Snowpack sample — Snodgrass Mountain, Crested Butte, Colorado (2/4/25, 12:06 PM MST)
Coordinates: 38.923, -106.968
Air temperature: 35 °F
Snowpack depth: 80 cm
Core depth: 80 cm
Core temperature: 32 °F
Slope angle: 14°, slope face: 78°
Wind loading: low
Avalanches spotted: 0
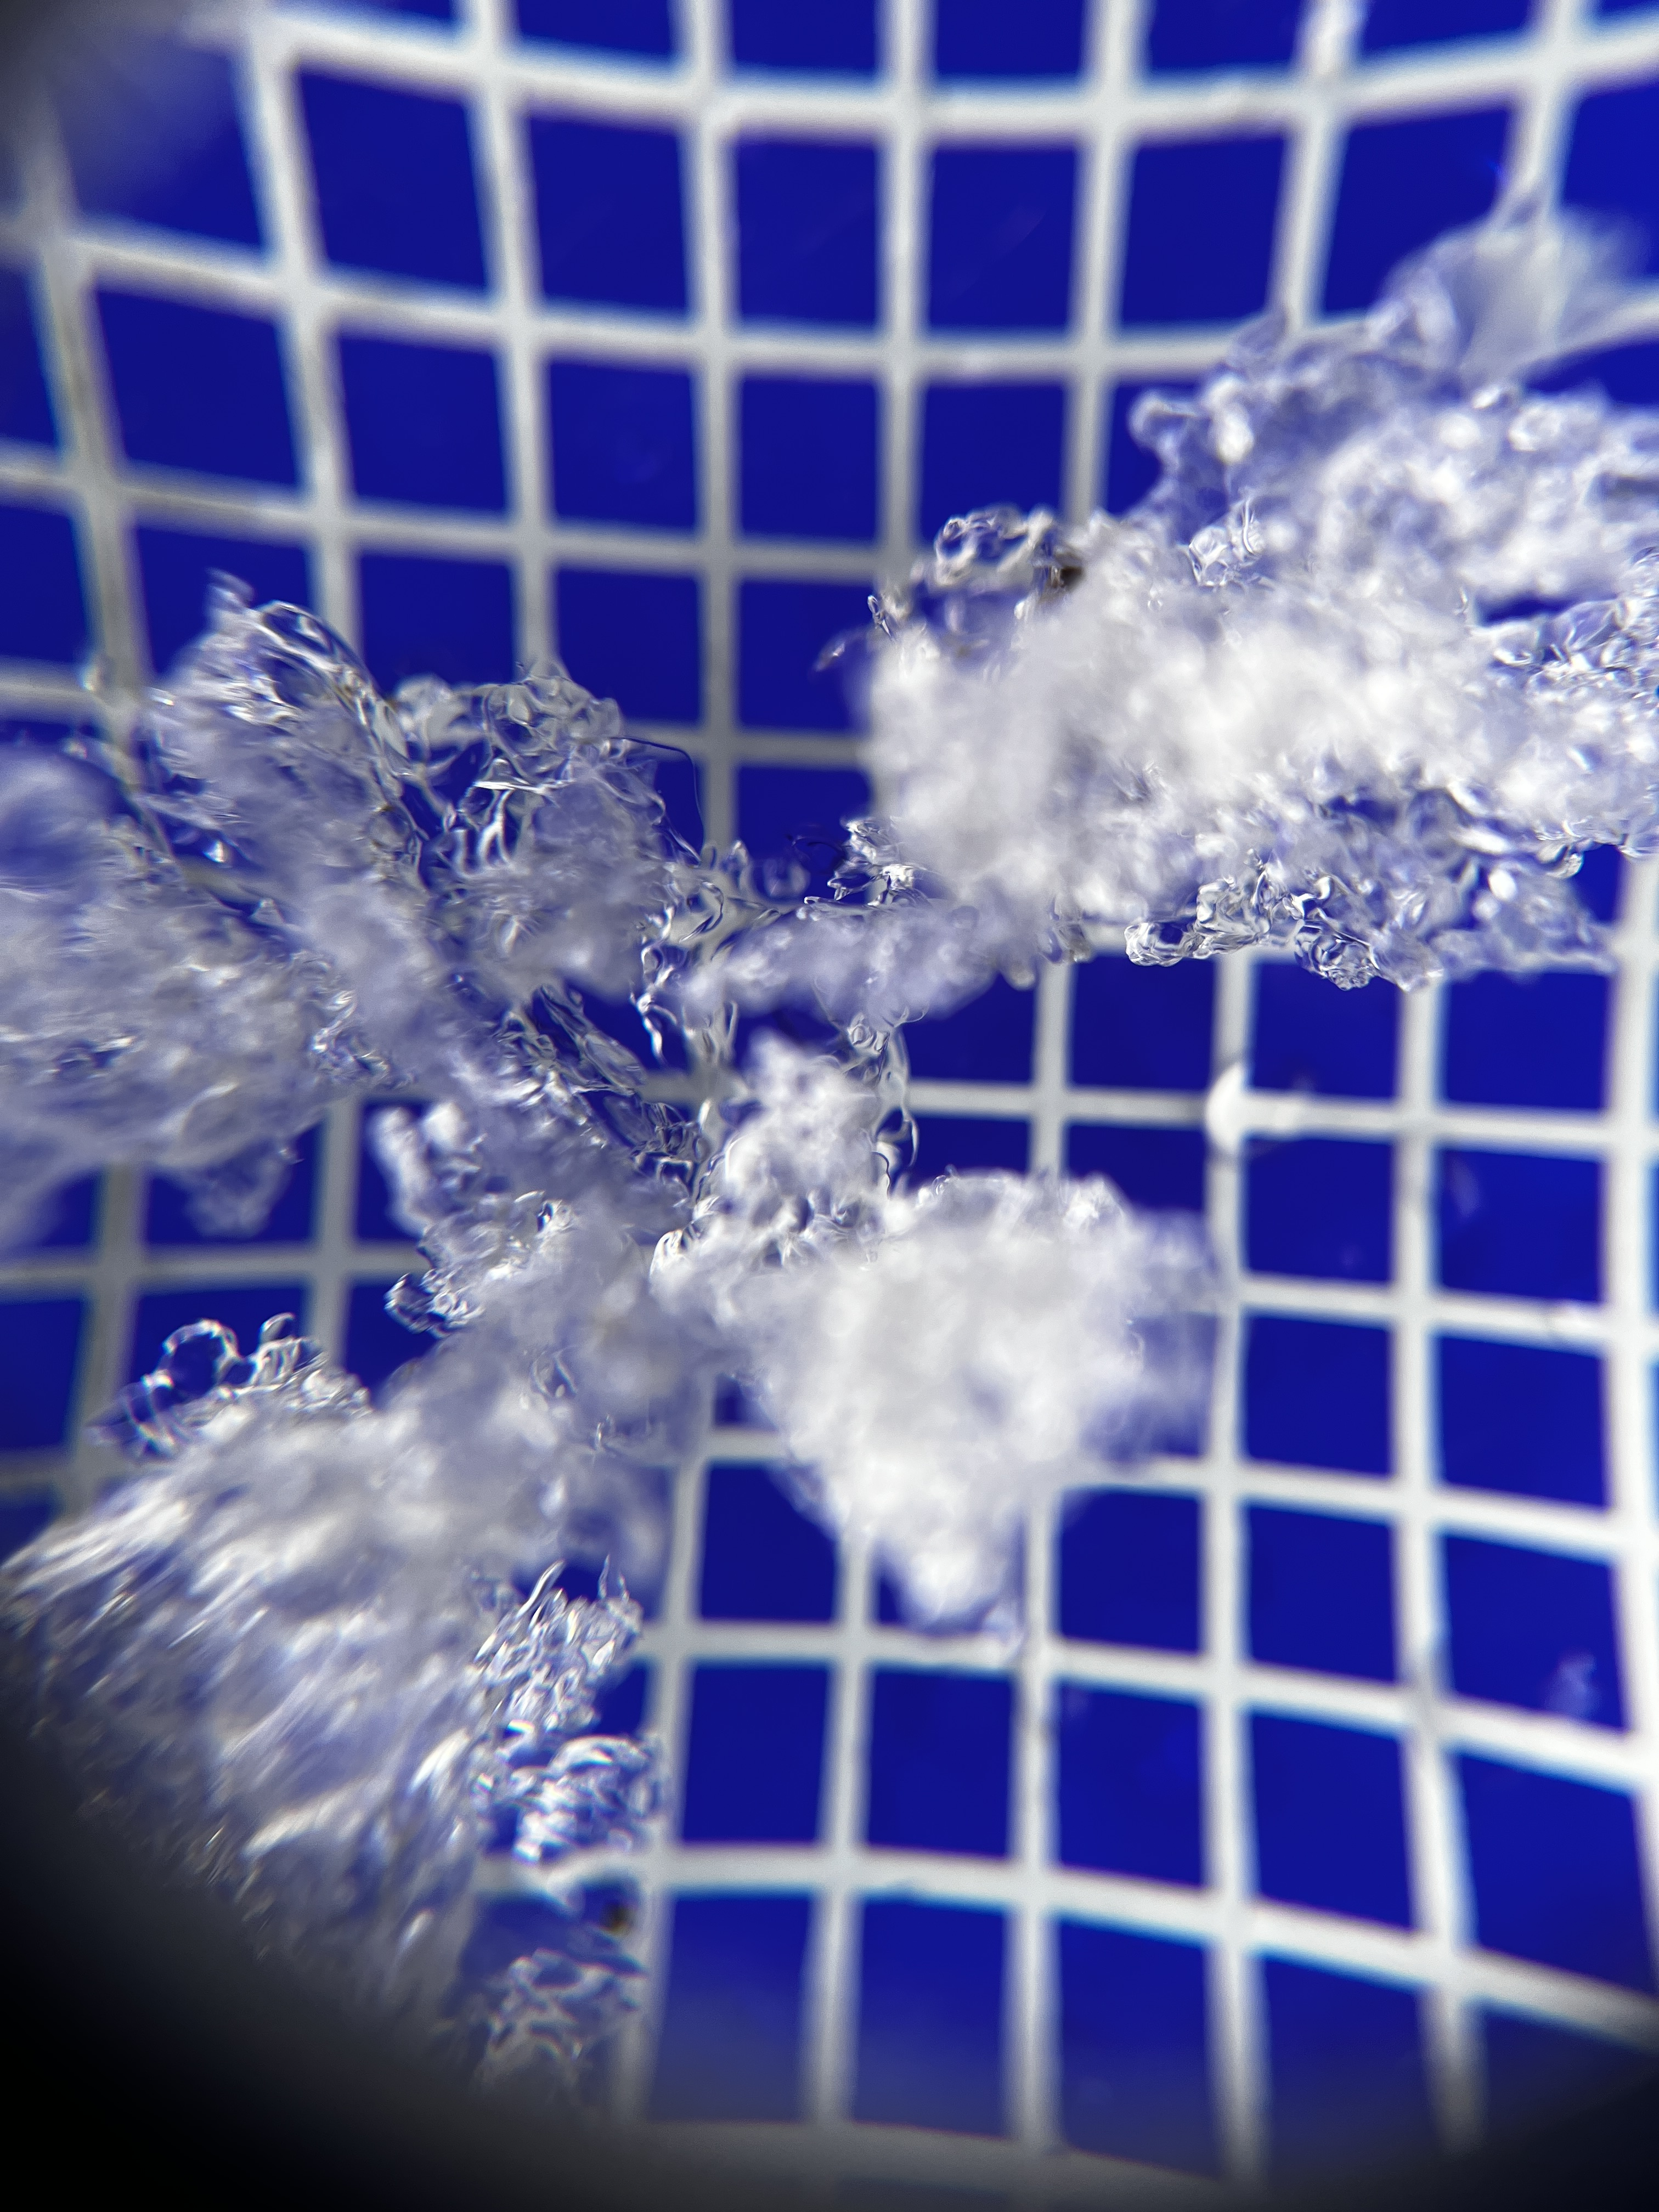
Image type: magnified_profile
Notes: No avalanches nearby, unusually warm weather for the last month reported by residents, Collected 25 yards from treeline